Question: I am trying to create a spinner that looks exactly like the one in this android example, but not sure how or if it has to be custom? I cant imaging it would have to be a custom layout since it is shown this way in their example...
<URL>

I am not concerned with how the list looks, but just the way the spinner looks with the lower corner arrow. that is what I want.
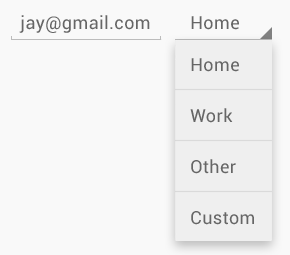
Answer: <URL> is an attempt to backport the holo theme by building it into and Android Library project. You can link that library with your project in order to gain access to the holo theme widgets.
I have never used it but I would think that it contains the spinner widget that you are looking for.